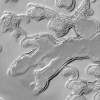
Atmospheric dust classification: not_dusty